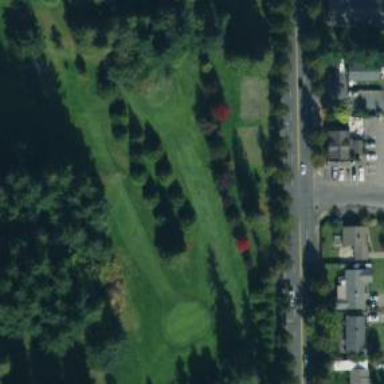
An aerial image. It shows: Golf hole.